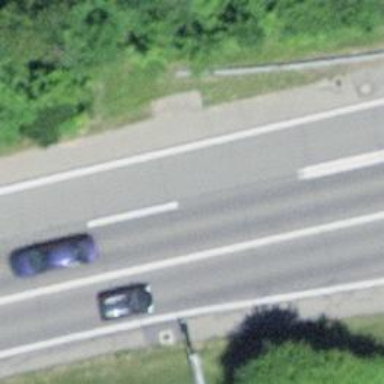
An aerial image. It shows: Trunk highway.